Interaction volume radius: 10 \u00c5
Interaction volume height: 20 \u00c5
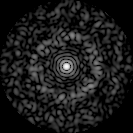
Disorder parameter: 0.8383